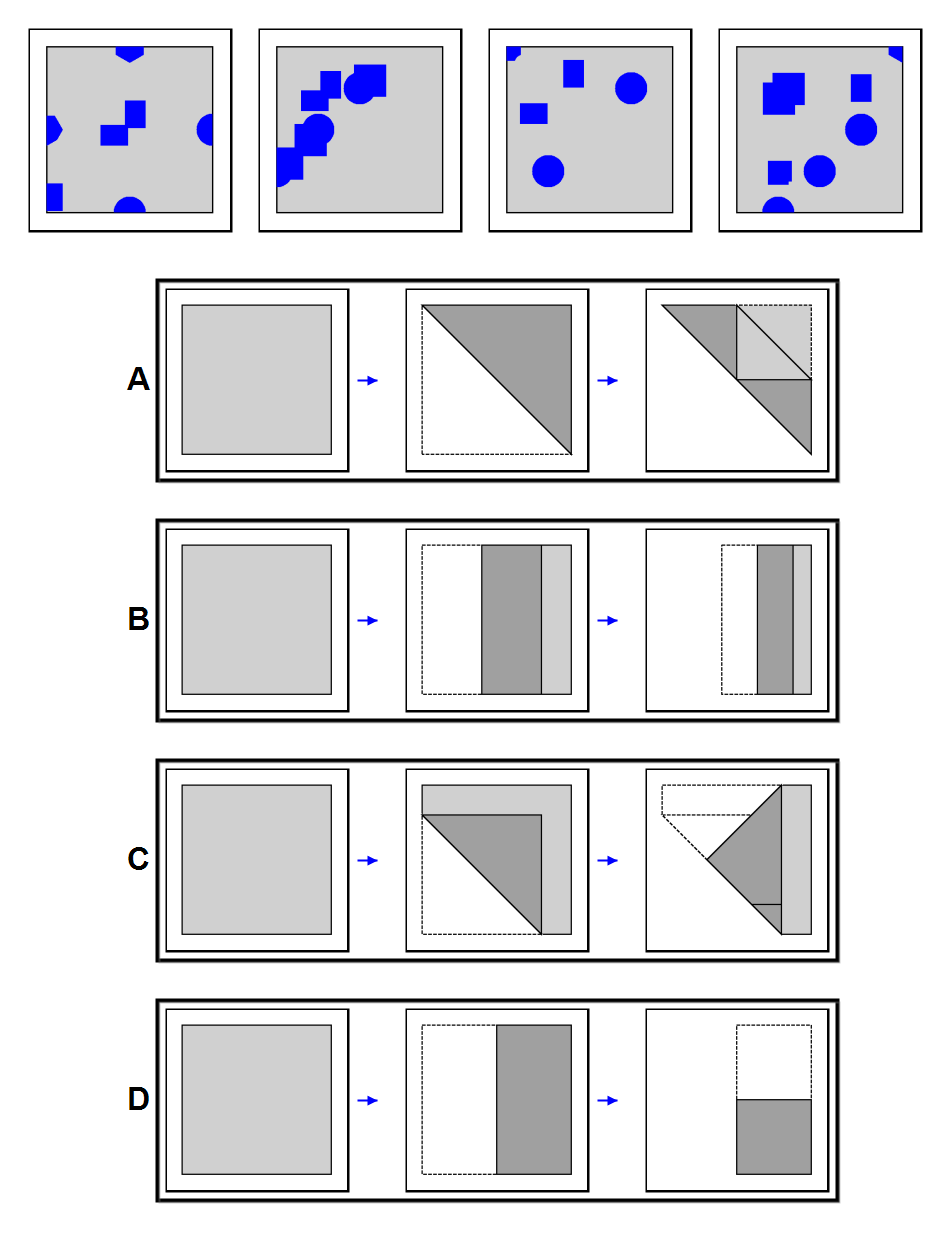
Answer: A